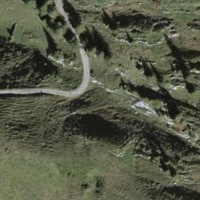
EUNIS habitat code: 26
Species observed at this site:
Caltha palustris